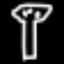
Label: mushroom